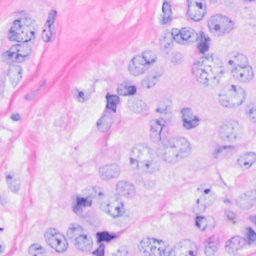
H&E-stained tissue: Breast